Interaction volume radius: 10 \u00c5
Interaction volume height: 10 \u00c5
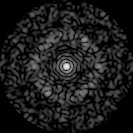
Disorder parameter: 0.7519